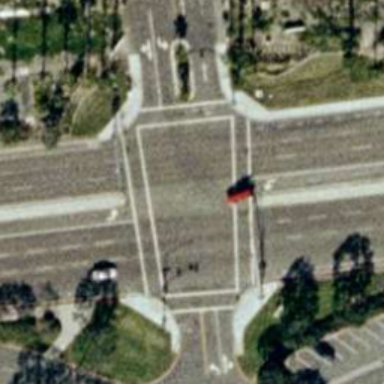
There are several car junctions .